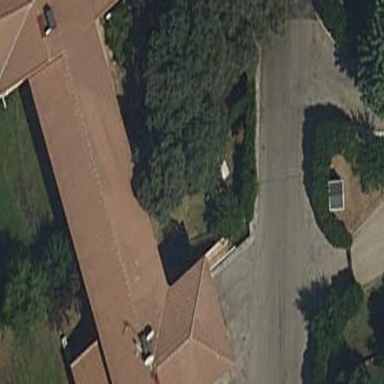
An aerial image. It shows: Simple house.